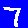
Digit: 7